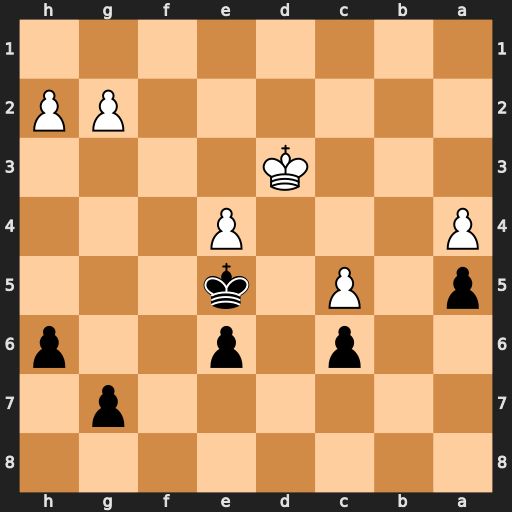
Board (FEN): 8/6p1/2p1p2p/p1P1k3/P3P3/3K4/6PP/8
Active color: b
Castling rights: -
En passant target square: -
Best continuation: h5 Ke3 h4 Kf3 Kd4 Kf4 g6